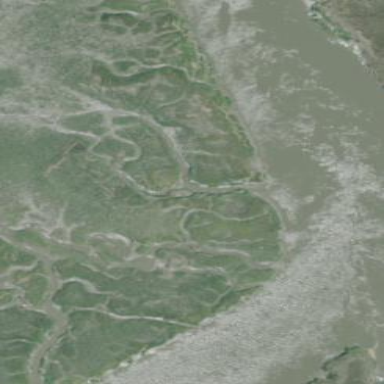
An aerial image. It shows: Tidal wetland characterized by saltmarsh vegetation.